【题型】选择题　【知识点】立体几何　【难度】medium
如图，曲面直三棱柱中，$AB = AC = 3$，$\angle BAC = \frac{\pi}{3}$，且直线 $AB$，$AC$ 分别与圆弧 $BC$ 相切于点 $B$，$C$，若该曲面直三棱柱存在内切球，则该曲面直三棱柱的体积为 ( )

% --- 选项 ---
\noindent
\begin{tabular}{llll}
    A. $6 - \frac{2\pi}{3}$ & B. $12 - \frac{7\pi}{3}$ & C. $6 - \frac{2\sqrt{3}\pi}{3}$ & D. $12 - 2\sqrt{3}\pi$
\end{tabular}
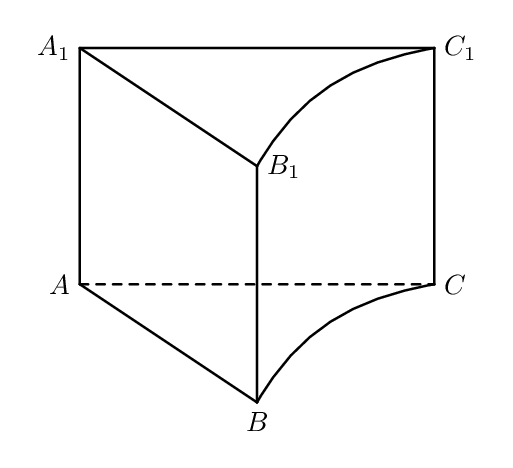
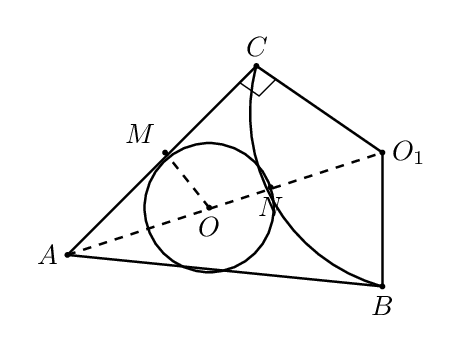
【解答】
% --- 答案 ---
\noindent\textbf{答案：} C

% --- 分析 ---
\noindent\textbf{分析：} 求曲面直三棱柱内切球与底面 $ABC$ 切于点 $O$，半径为 $r$，圆弧 $BC$ 所在圆的圆心为 $O_1$，曲面直三棱柱的高为 $h$，根据已知得出内切球的半径，再利用 $S_{\text{曲面直三棱柱}} = 2S_{\triangle ABC} - S_{\text{扇形}O_1BC}$，进而利用体积公式求解即可。

% --- 详解 ---
\noindent\textbf{详解：} 如图，设曲面直三棱柱内切球与底面 $ABC$ 切于点 $O$，半径为 $r$，圆弧 $BC$ 所在圆的圆心为 $O_1$，曲面直三棱柱的高为 $h$。

\textbf{【详】} 因为 $AB = AC = 3$，$\angle BAC = \frac{\pi}{3}$，所以 $O_1C = O_1B = \sqrt{3}$，$O_1A = 2\sqrt{3}$。

因为 $OM = r$，所以 $OA = 2r$。

内切球与圆弧 $BC$ 所在圆相切于点 $N$，$O_1A = 3r + O_1N$，所以 $3r = \sqrt{3}$，$r = \frac{\sqrt{3}}{3}$，$h = \frac{2\sqrt{3}}{3}$。

所以 $S_{\text{四边形}ABO_1C} - S_{\text{扇形}O_1BC} = 2S_{\triangle AO_1C} - S_{\text{扇形}O_1BC} = 2 \times \frac{1}{2} AC \cdot O_1C - \frac{1}{3}\pi O_1C^2 = 3\sqrt{3} - \pi$，

所以 $V_{\text{曲面直三棱柱}} = (3\sqrt{3} - \pi) \times \frac{2\sqrt{3}}{3} = 6 - \frac{2\sqrt{3}\pi}{3}$。

% --- 结论 ---
\textbf{故选：C}